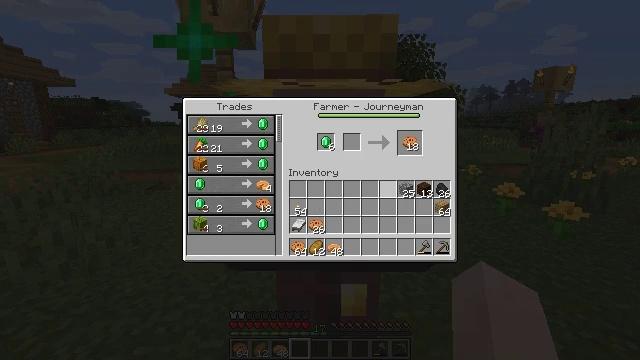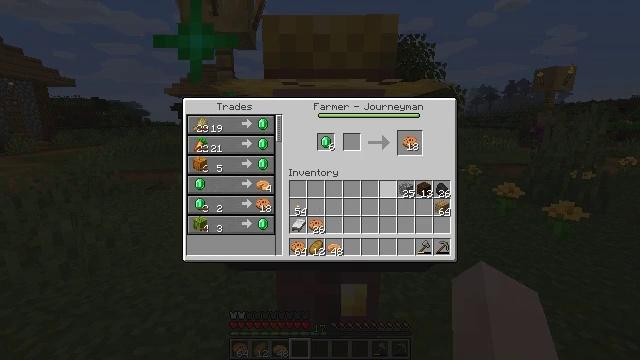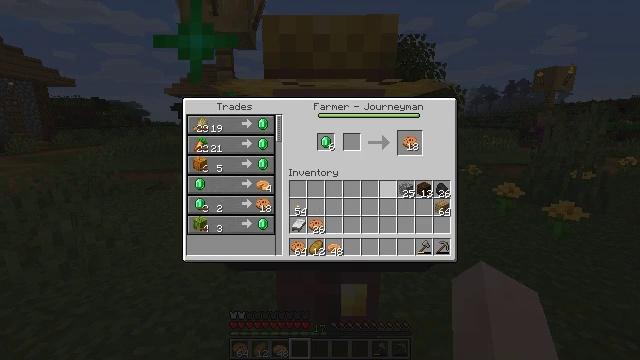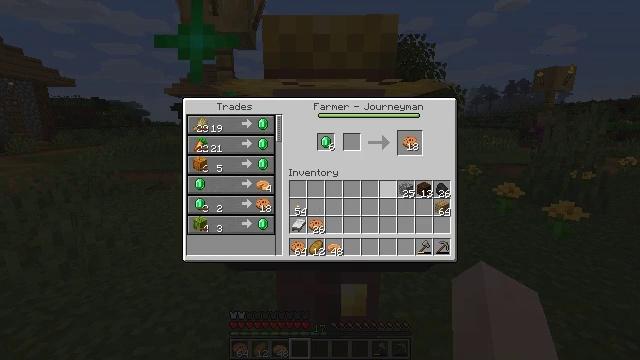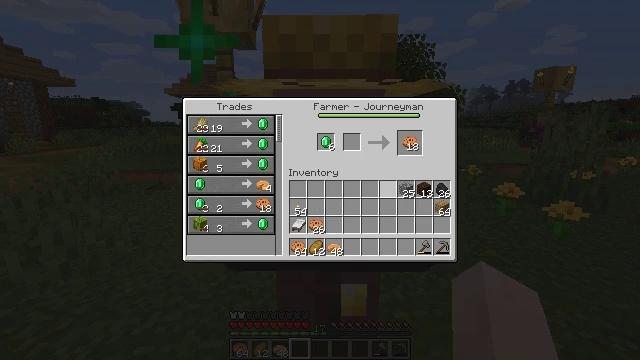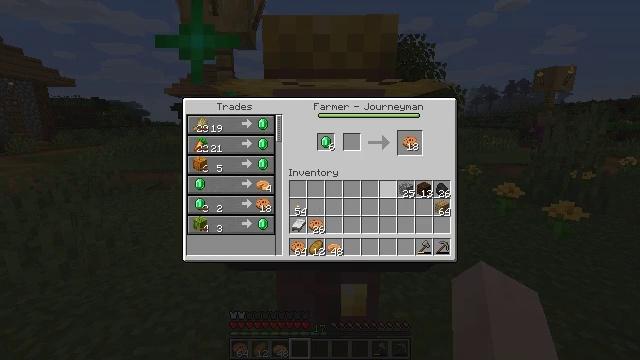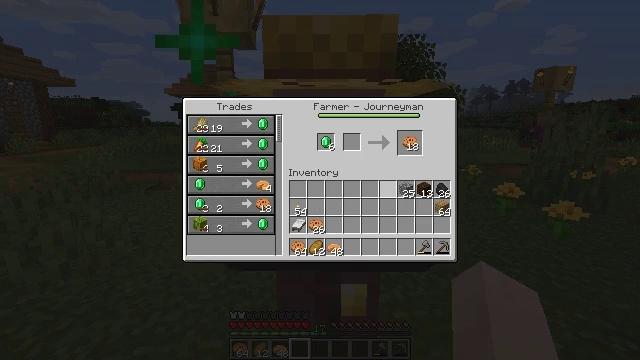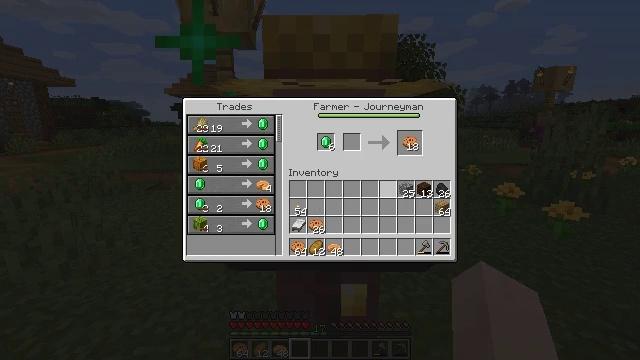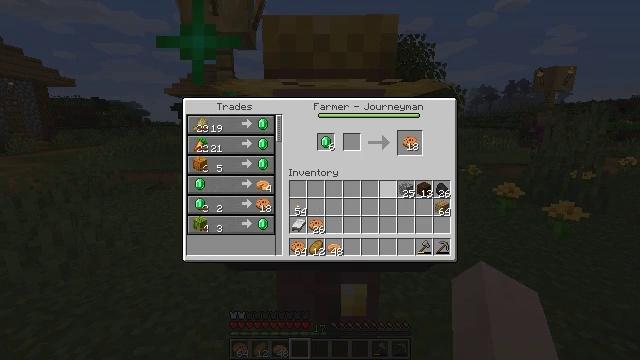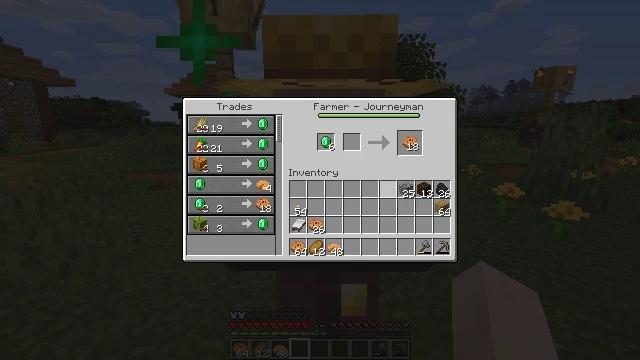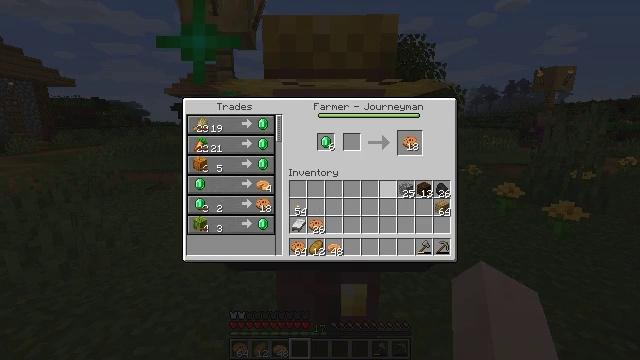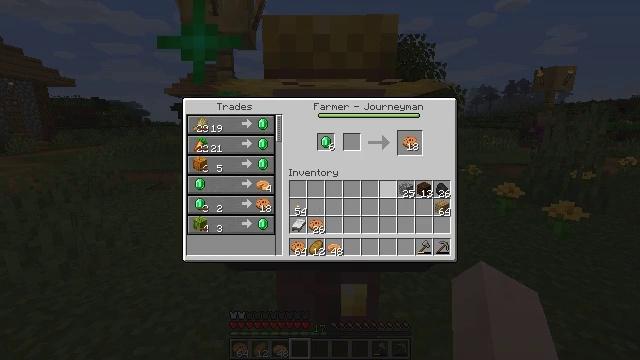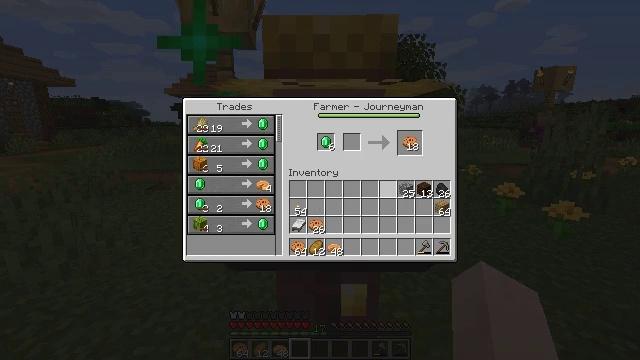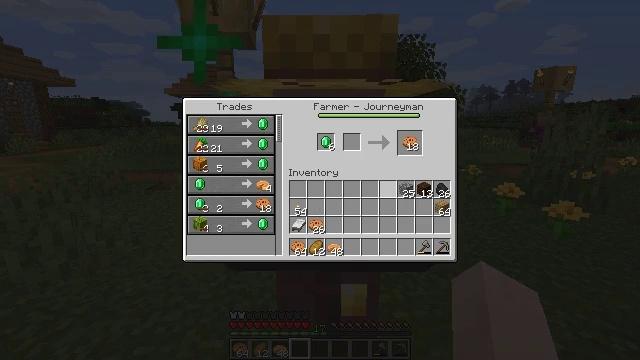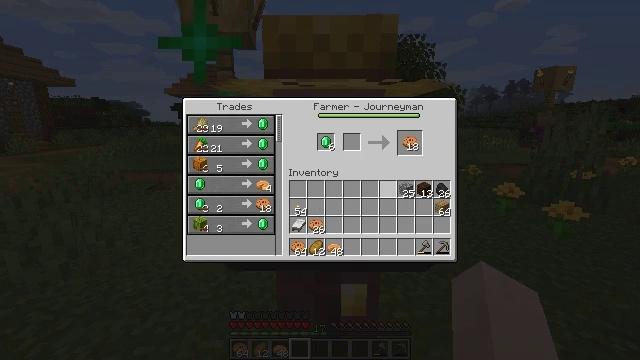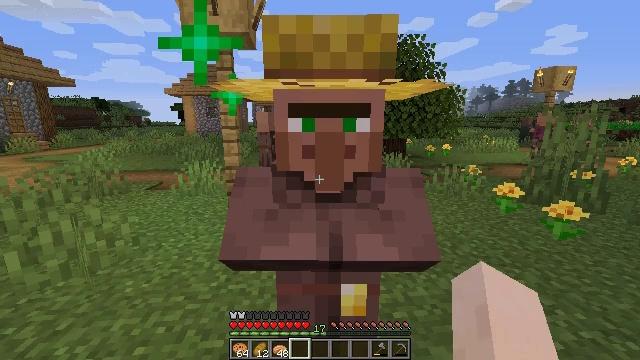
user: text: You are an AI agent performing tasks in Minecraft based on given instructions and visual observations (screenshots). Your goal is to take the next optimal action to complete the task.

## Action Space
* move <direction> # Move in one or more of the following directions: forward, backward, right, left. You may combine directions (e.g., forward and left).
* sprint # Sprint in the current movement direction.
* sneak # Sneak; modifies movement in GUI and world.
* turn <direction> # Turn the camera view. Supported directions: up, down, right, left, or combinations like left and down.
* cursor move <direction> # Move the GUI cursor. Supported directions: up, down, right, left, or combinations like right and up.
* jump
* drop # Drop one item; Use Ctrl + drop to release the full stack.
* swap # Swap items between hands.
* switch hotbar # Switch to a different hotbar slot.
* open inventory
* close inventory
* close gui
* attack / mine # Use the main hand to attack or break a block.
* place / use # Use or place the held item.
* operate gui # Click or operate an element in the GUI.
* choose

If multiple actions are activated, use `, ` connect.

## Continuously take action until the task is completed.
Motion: motion action
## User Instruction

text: Combine a brown mushroom, a red mushroom, and a bowl to craft a suspicious stew.
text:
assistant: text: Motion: no_op
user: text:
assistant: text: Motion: no_op
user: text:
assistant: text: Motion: no_op
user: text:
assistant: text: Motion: no_op
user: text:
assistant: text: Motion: no_op
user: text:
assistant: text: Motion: no_op
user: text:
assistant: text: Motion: no_op
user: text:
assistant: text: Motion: no_op
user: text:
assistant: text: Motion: no_op
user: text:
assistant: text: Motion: no_op
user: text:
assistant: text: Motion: no_op
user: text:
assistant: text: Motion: no_op
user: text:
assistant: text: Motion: no_op
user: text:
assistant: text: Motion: no_op
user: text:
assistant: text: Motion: no_op
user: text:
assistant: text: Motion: close gui
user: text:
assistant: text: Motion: open inventory
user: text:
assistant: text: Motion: open inventory
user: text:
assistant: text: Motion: no_op
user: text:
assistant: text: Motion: no_op
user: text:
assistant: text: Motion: no_op
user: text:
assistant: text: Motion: no_op
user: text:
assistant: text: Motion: no_op
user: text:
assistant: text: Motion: no_op
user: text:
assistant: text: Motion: no_op
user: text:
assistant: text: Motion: move back
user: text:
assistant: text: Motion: move back
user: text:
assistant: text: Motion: move back and move left
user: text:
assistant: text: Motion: move back and move left
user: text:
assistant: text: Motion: move back and move left